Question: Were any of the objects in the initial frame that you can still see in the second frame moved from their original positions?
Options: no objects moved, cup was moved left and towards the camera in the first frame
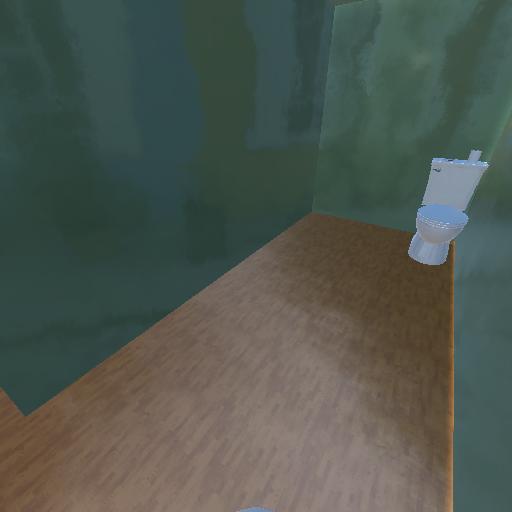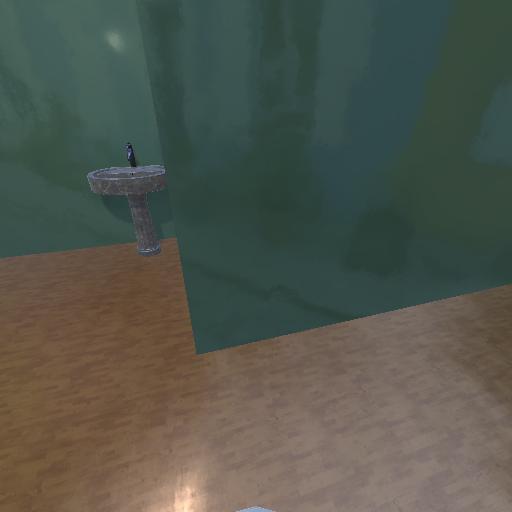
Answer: no objects moved